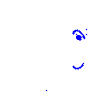
Particle: kaon